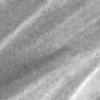
Label: change